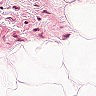
Metastatic tissue present: no